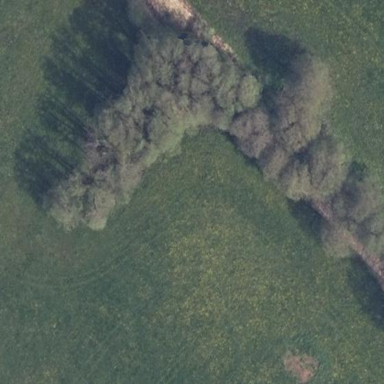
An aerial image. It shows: Beautiful woodland area.